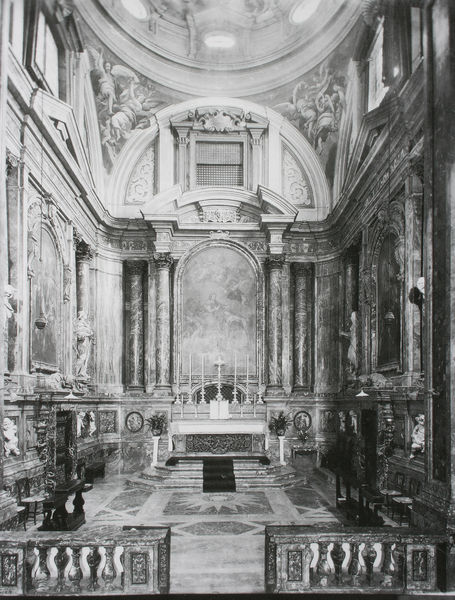
Titel: Chor
Künstler: Ciro Ferri
Standort: Florenz
Institution: Santa Maria Maddalena dei Pazzi
Schlagwörter: gemälde, weiß, fenster, grau, marmor, schwarz, stuhl, stühle, säule, säulen, teppich, architektur, barock, bild, innenraum, kirche, boden, renaissance, italien, figuren, rundbogen, kuppel, treppe, kerze, kerzen, leuchter, stufen, foto, fotografie, photographie, fussboden, kreuz, stern, dom, fliesen, schwarzweiß, altar, bänke, hochaltar, inneres, kathedrale, rom, photo, segmentbogen, chorschranke, schranke, skulpturen, hellgrau, christlich, altarraum, apsis, chor, kapelle, heilige, heilig, fotographie, schrein, christentum, altarbild, segmentgiebel, vierung, baluster, chorraum, katholisch, kröpfung, kommuniongitter, nischn